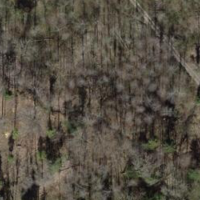
EUNIS habitat code: 41
Species observed at this site:
Caltha palustris